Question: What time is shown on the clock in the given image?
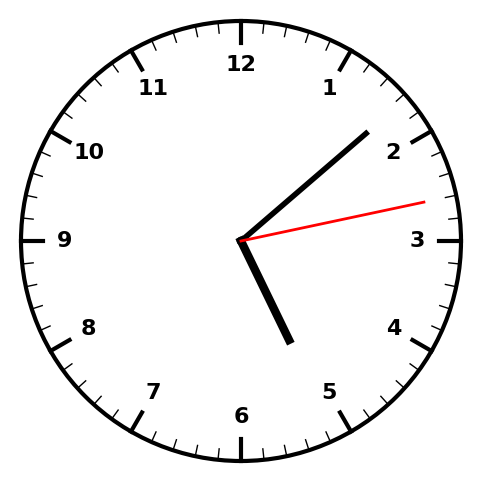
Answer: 05:08:13